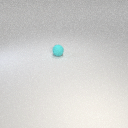
small cyan rubber sphere